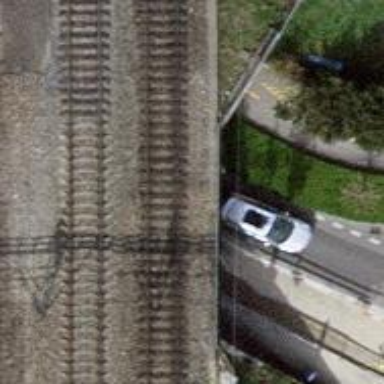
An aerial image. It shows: Railway bridge with electrified contact line. There is one track on the bridge.